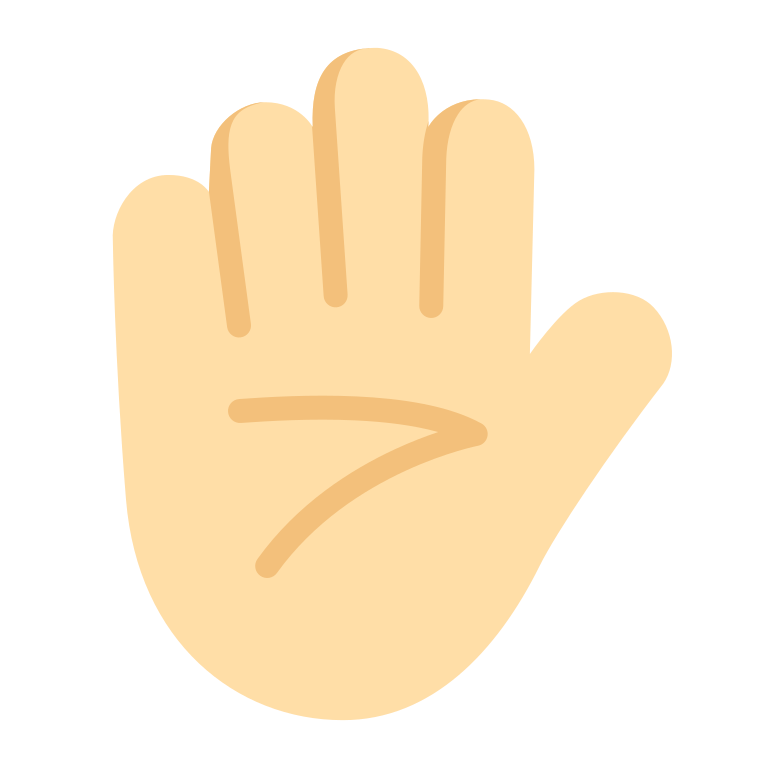
raised hand flat light